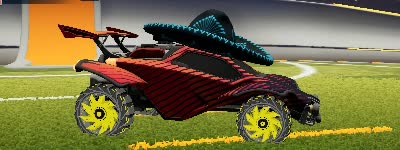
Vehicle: octane